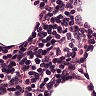
Metastatic tissue present: no